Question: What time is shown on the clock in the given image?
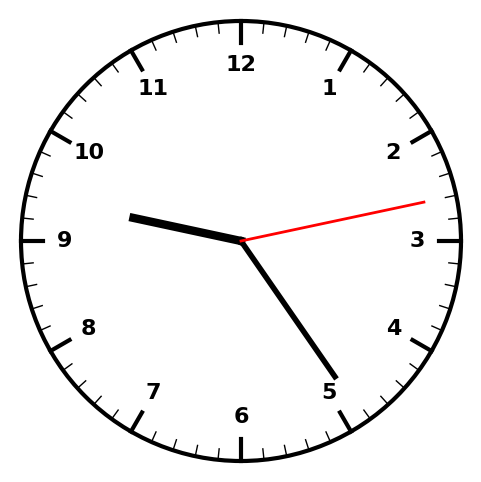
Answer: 09:24:13